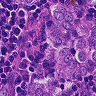
Metastatic tissue present: yes